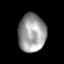
Tissue: skin
Cell type: Epithelial cells
Senescence score: 0.7654
Nuclear area (px): 1025
Mean DAPI intensity: 154.379